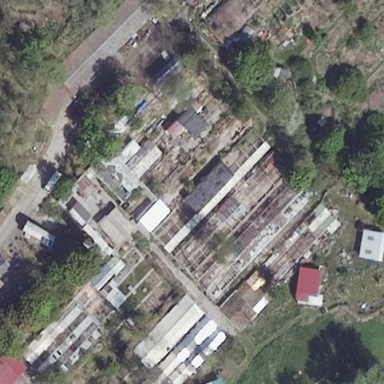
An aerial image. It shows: Plant nursery.